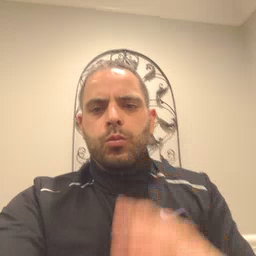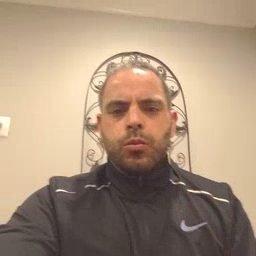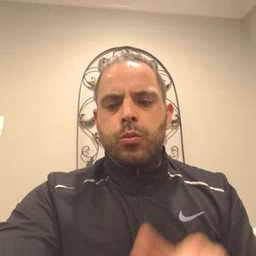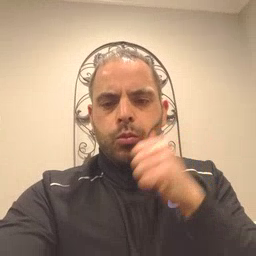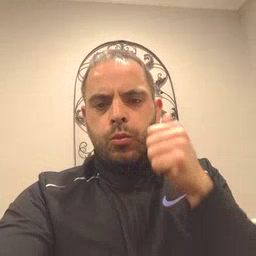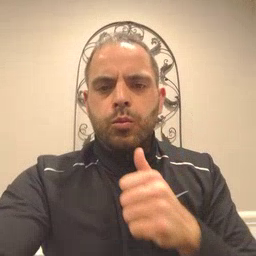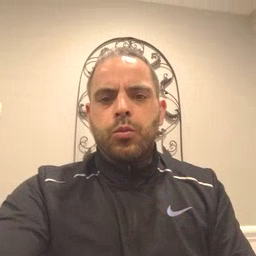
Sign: girl